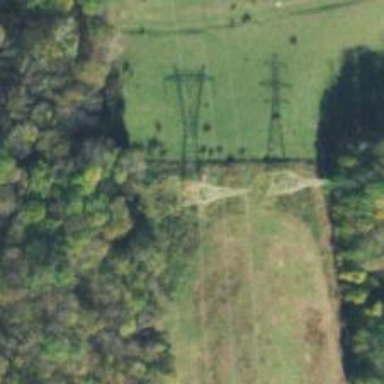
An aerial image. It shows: Lattice structure tower used for power distribution.